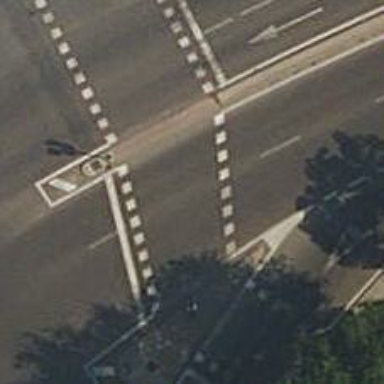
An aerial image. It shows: Road crossing with traffic signals.